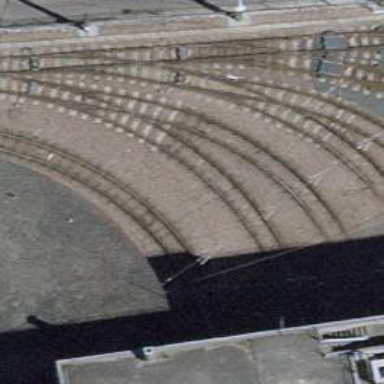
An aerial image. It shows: Tram railway running through service yard with electrified contact lines.